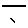
Label: line